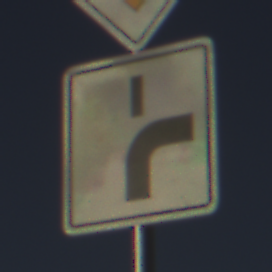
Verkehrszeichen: VerlaufVorfahrtsstrasse8
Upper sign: Vorfahrtsstrasse
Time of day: SunriseSunset
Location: Outdoor (Nature)
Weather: Clear
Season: NotSpecified
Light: Natural